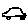
Label: car